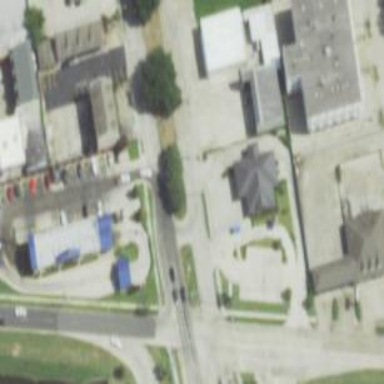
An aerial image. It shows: Car wash facility.